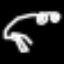
Label: frog